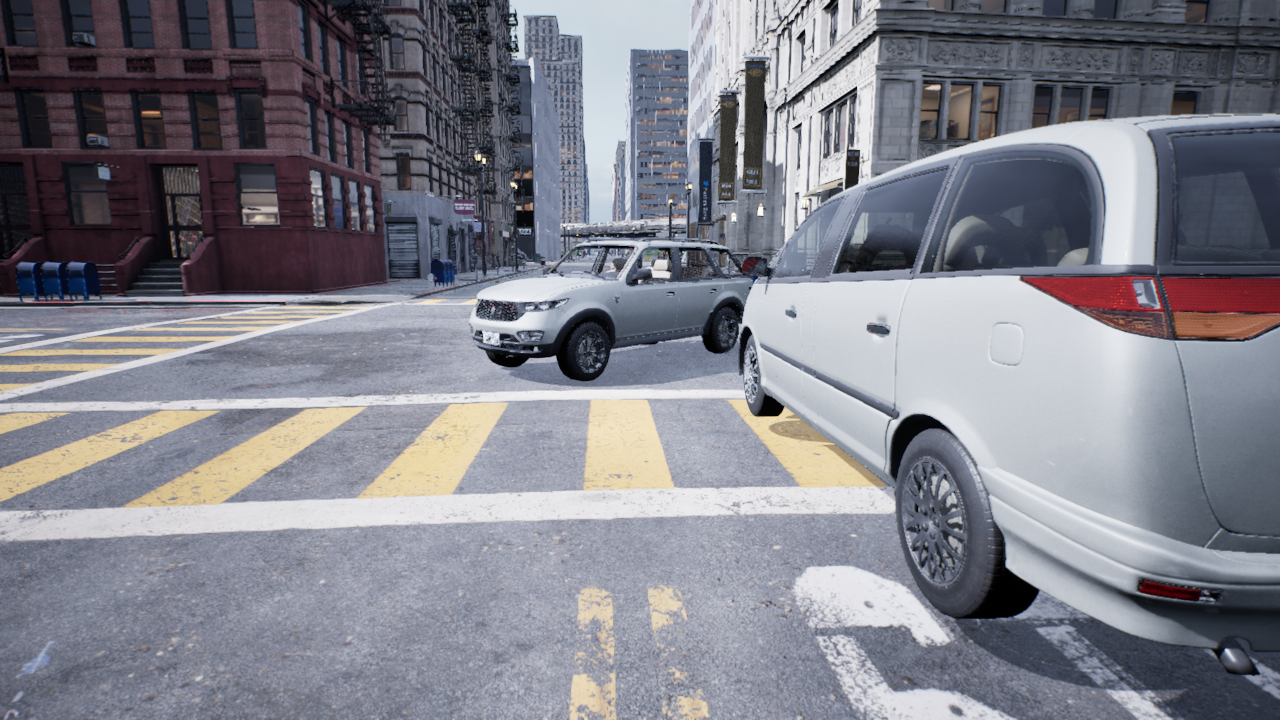
Venue: residential
Lighting: overcast
Vehicle rig: minivan